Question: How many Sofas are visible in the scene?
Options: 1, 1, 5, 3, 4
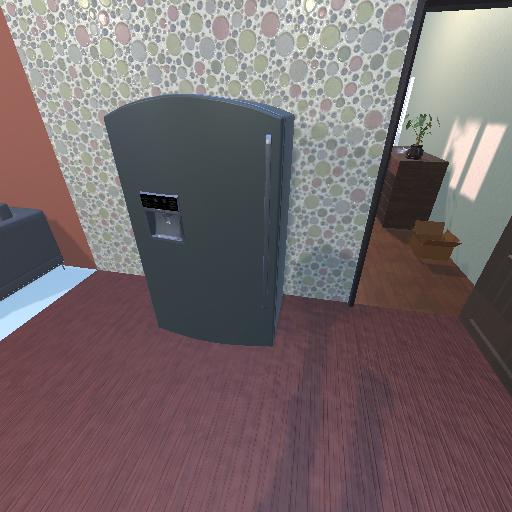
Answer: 1